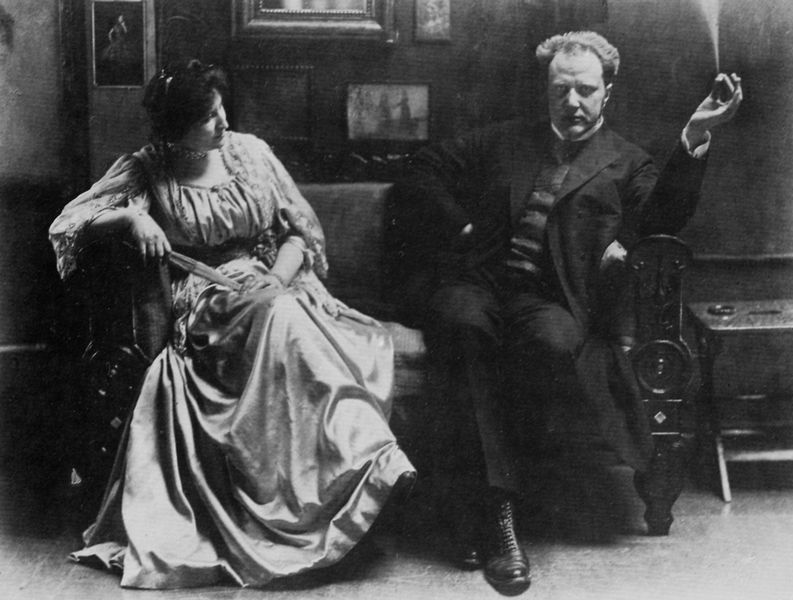
Titel: Bild einer Intimität
Künstler: Minya Diez-Dührkoop
Schlagwörter: adler, blau, himmel, mann, weiß, wolken, sitzen, zola, frau, kleid, schwarz, tisch, blick, gürtel, schal, schnee, fächer, ornament, rock, alt, anzug, wand, arm, porträt, rauch, haare, paar, seide, bilder, bilderrahmen, sofa, halsband, schuhe, berge, bank, hocker, salon, rauchen, zigarre, ernst, atelier, tischchen, couch, edel, foto, fotografie, wei, schwarzweiß, ehepaar, zigarette, kaninchen, raucher, porttrait, amüsiert, distanz, fächer geschlossen, zigarrw